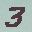
Label: 3